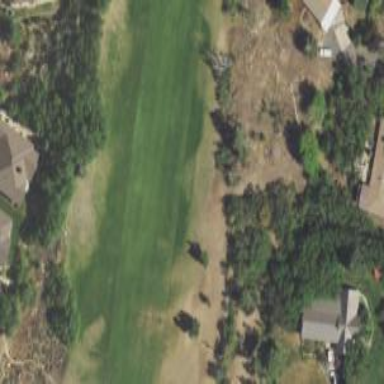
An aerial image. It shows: Golf hole.